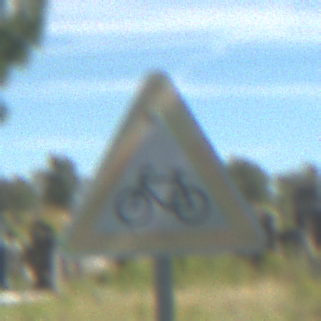
Verkehrszeichen: RadverkehrRechts
Umgebung: Outdoor, Special
Tageszeit: Midday
Wetter: PartlyCloudy
Licht: Natural
Jahreszeit: NotSpecified
Kontrast: HighContrast